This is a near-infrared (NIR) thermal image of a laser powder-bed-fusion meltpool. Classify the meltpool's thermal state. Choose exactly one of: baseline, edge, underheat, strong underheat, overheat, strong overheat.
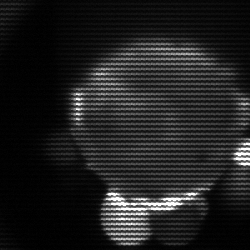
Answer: edge